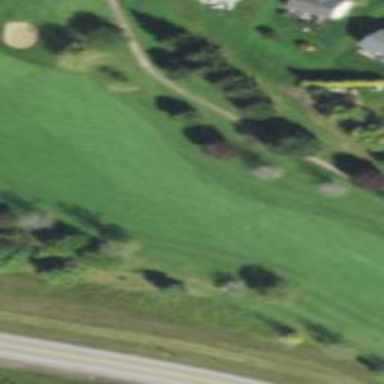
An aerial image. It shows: Golf fairway in the image.